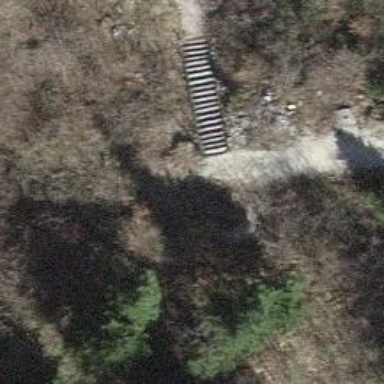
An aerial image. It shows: Set of steps on the road.